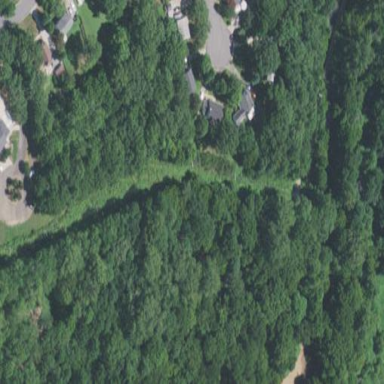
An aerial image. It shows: Mixed woodland with variety of leaf types and cycles.